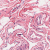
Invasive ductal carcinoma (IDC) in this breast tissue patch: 0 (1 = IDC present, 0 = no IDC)